Platform: macOS
Application: Arc Browser
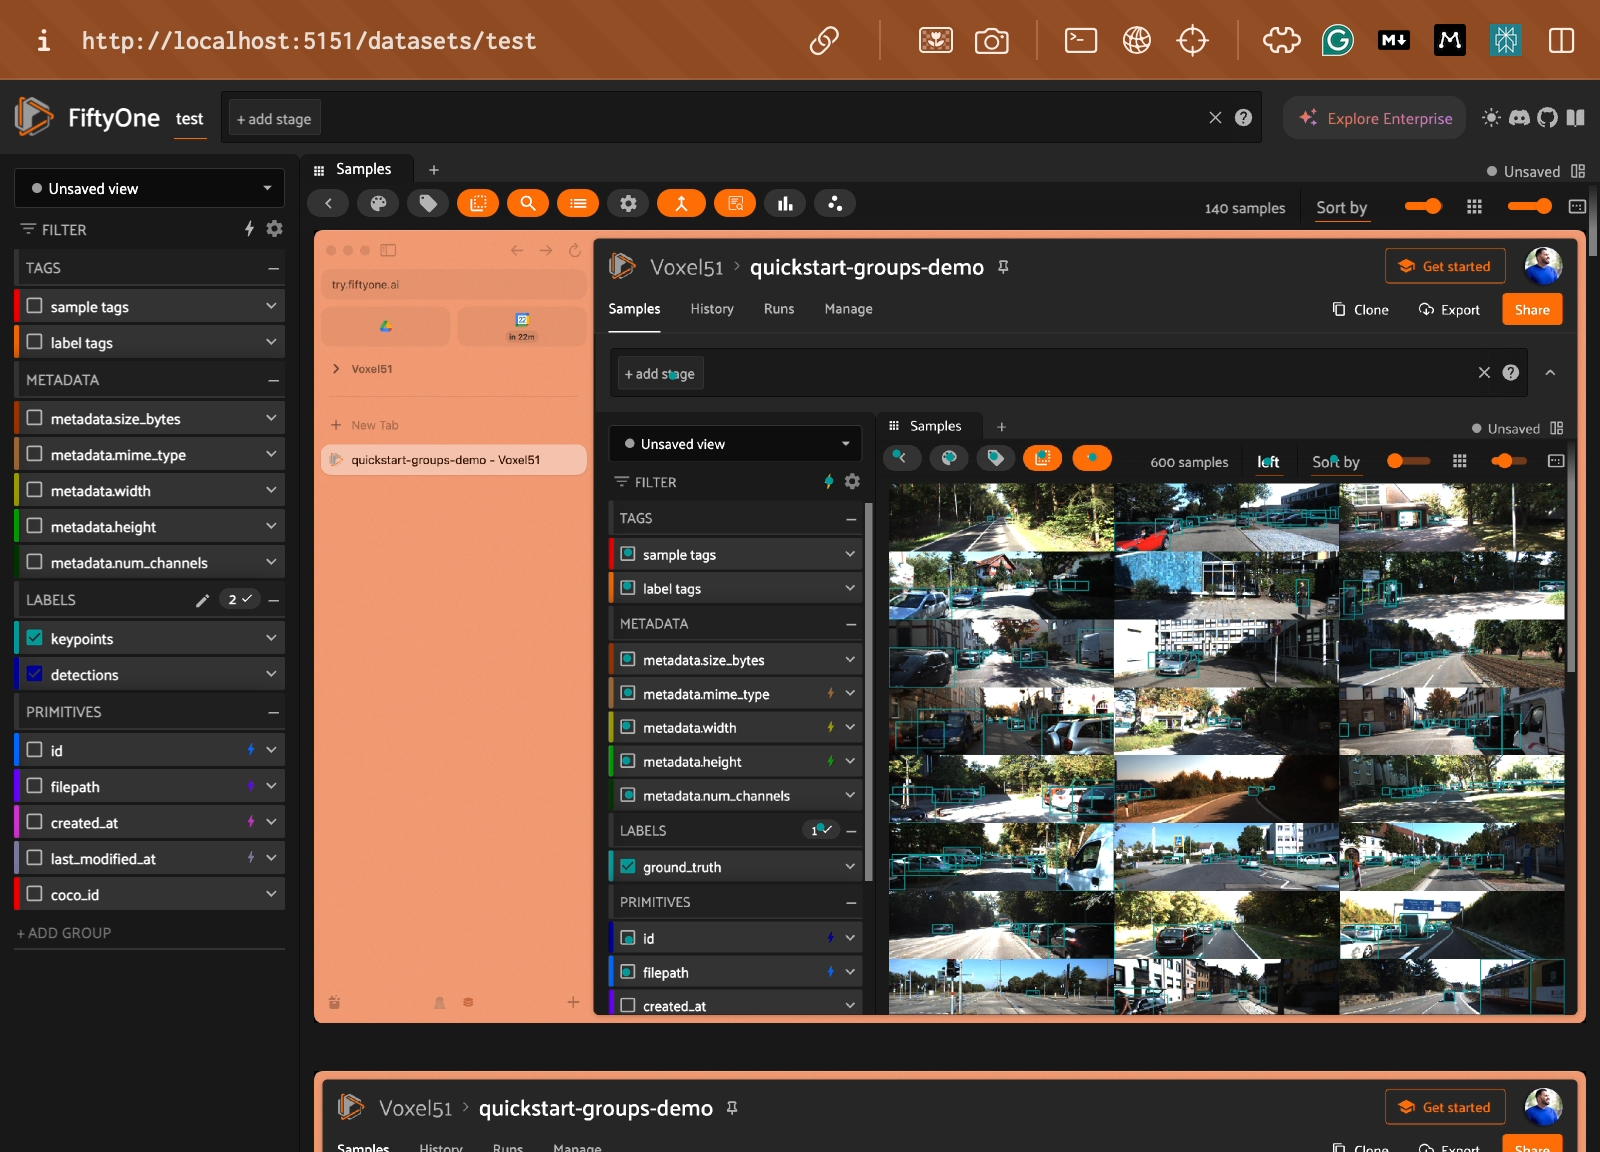
task_description: Open the histogram panel
action_type: click
element_info: Icon
steps_since_start: 1